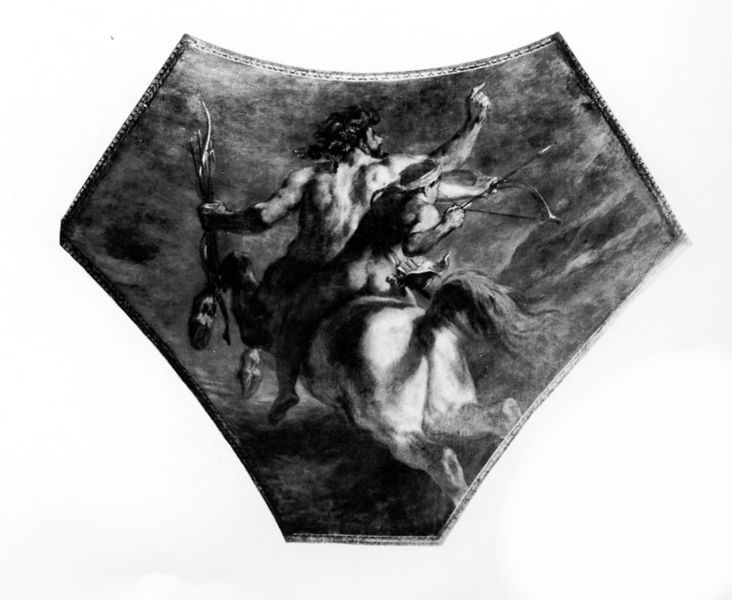
Titel: Pendentife der Kuppel der Poesie
Künstler: Eugène Delacroix
Standort: Paris, Palais Bourbon (EU - F - Ile-de-France)
Schlagwörter: akt, dunkel, gemälde, gott, himmel, mann, nackt, weiß, ausschnitt, grau, männer, schwarz, decke, kind, fliegen, pferd, reiter, hufe, reiten, ritt, schwanz, schweif, sprung, gesäß, hintern, bogen, haarband, schlacht, detail, flucht, bögen, schild, wurzel, schwarz-weiß, jagd, kämpfen, schimmel, zwickel, wappen, ross, springen, armbrust, deckengemälde, fresko, laute, götterbote, schütze, köcher, centaur, pegasus, pfeil, pfeile, schießen, galopp, bogenschütze, deckenmalerei, schützen, pferdeschweif, bildfeld, bogenschützen, po